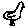
Label: bird